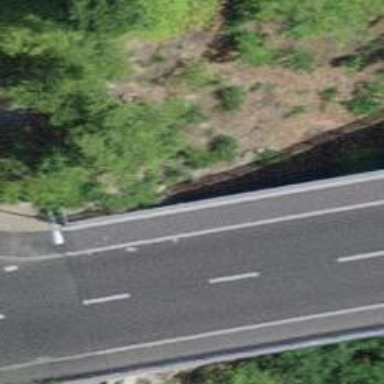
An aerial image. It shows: Kerb serving as barrier.